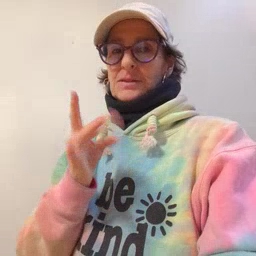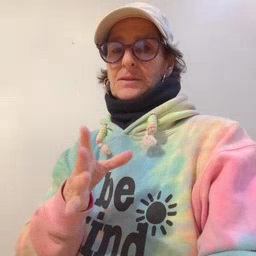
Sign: hate